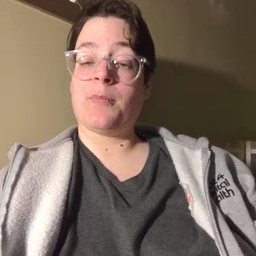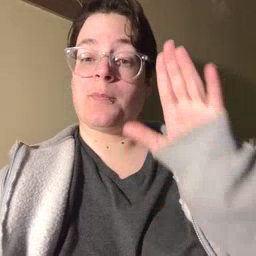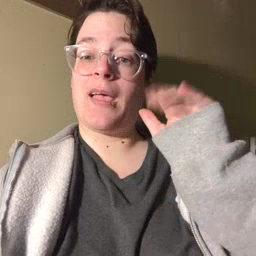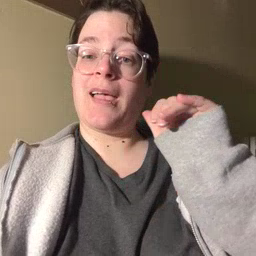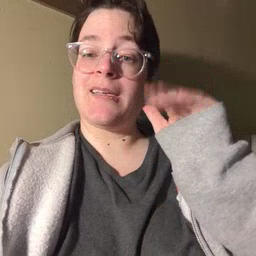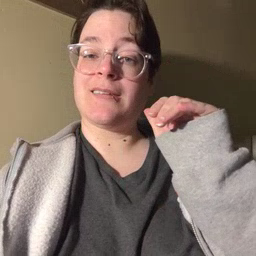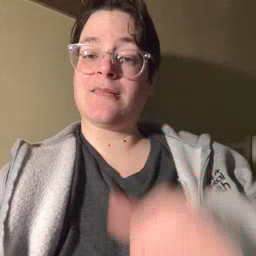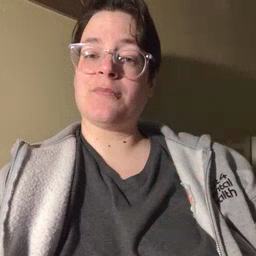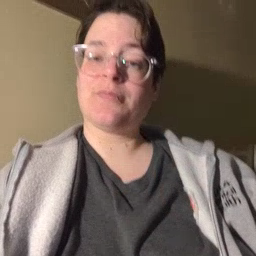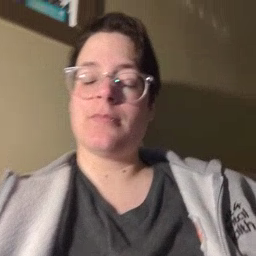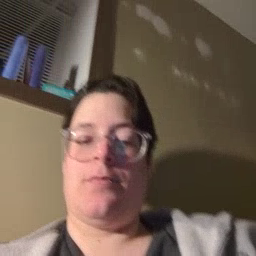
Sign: bye